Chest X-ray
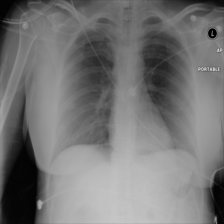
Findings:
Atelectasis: negative
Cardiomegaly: negative
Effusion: negative
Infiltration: negative
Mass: negative
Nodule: negative
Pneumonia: negative
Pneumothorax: positive
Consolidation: negative
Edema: negative
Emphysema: negative
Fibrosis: negative
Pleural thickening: negative
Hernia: negative